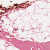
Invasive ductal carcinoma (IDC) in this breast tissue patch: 0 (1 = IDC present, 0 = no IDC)